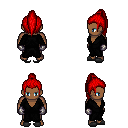
a pixel art fantasy rpg character, male body template, human, dark skin, gray robe, magenta pants, red long topknot hairstyle, metal gloves, gray slippers, four views (front, back, left, right), 2x2 character sprite sheet, small pixel art, hard edges, no anti-aliasing